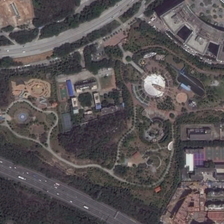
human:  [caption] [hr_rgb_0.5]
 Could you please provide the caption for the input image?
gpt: a park with many green trees and several buildings is between two roads .

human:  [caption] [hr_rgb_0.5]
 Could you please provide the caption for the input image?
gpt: a park with many green trees and several buildings is between two roads .

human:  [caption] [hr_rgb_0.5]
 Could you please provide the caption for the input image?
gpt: a park with many green trees and several buildings is between two roads .

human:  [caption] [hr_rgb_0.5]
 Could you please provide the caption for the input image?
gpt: a park with many green trees and several buildings is between two roads .

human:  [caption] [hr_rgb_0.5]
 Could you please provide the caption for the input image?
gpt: a park with many green trees and several buildings is between two roads .